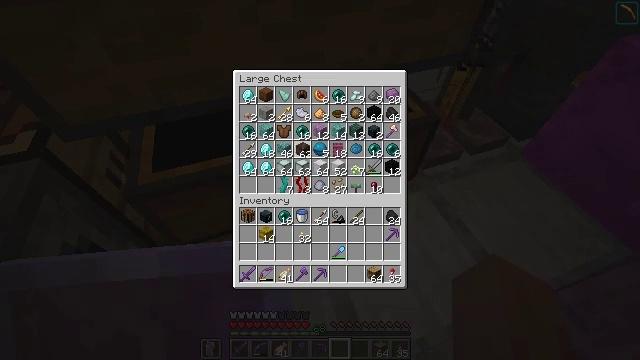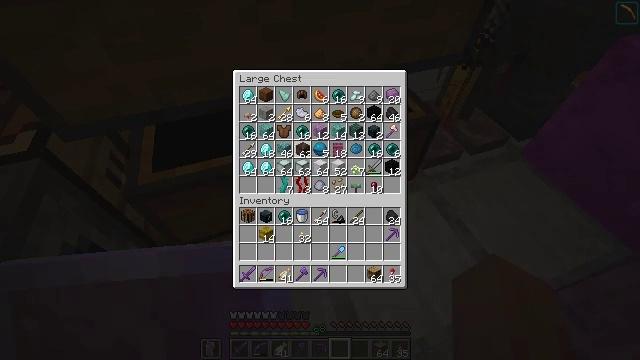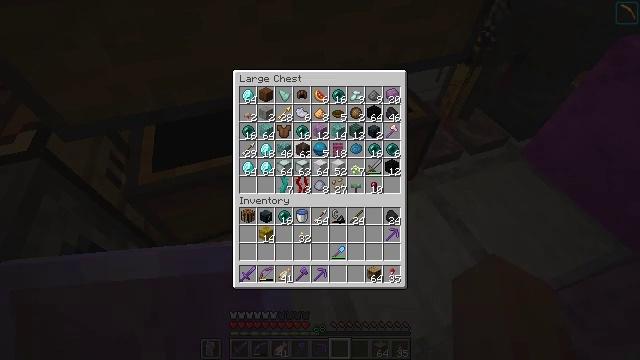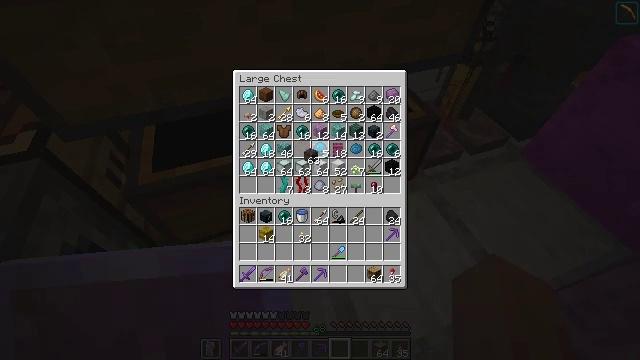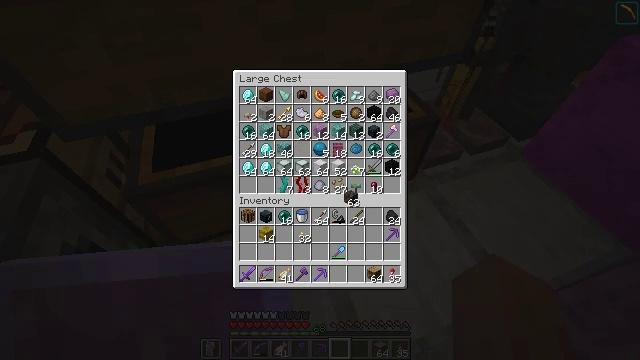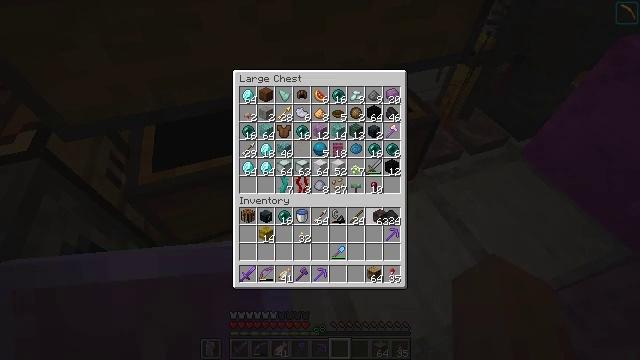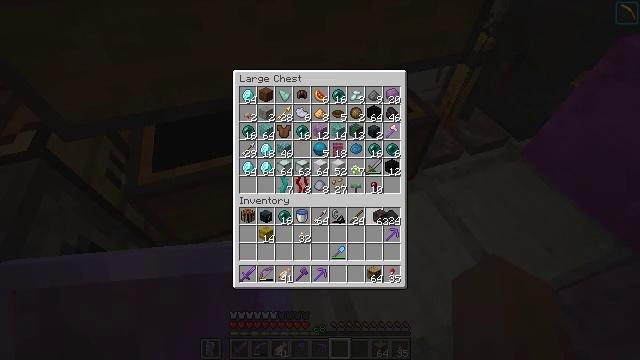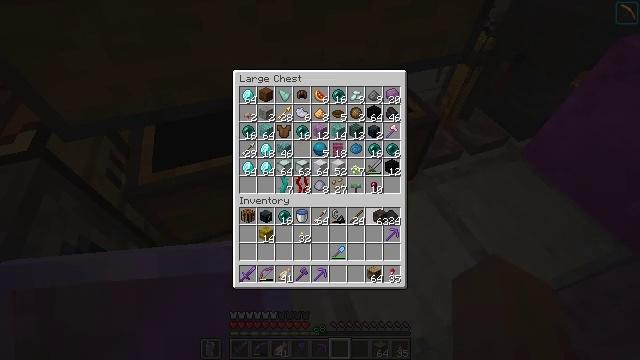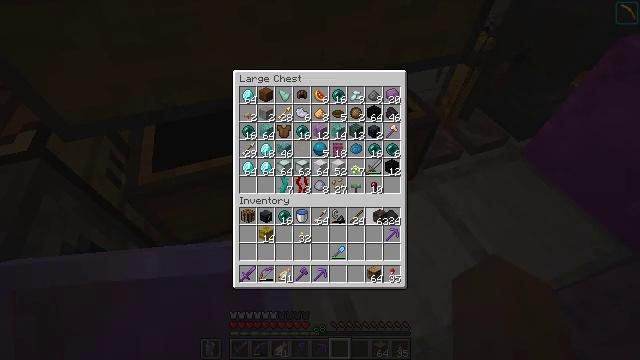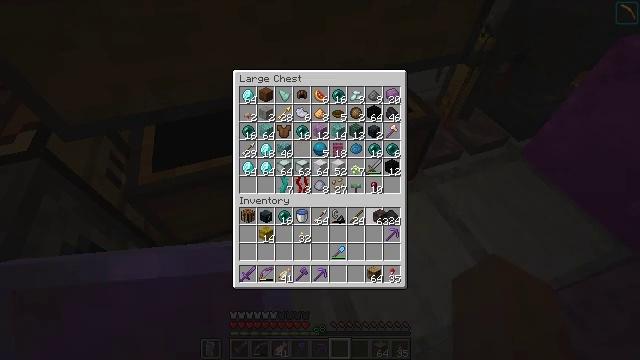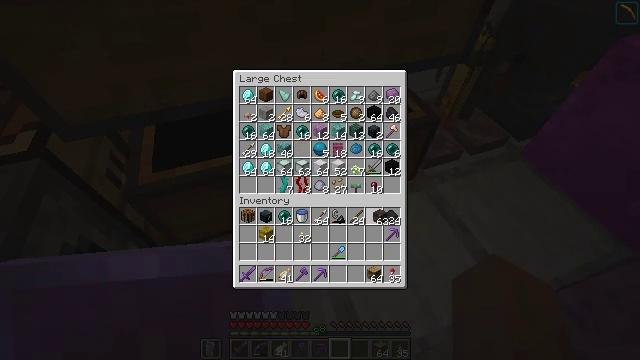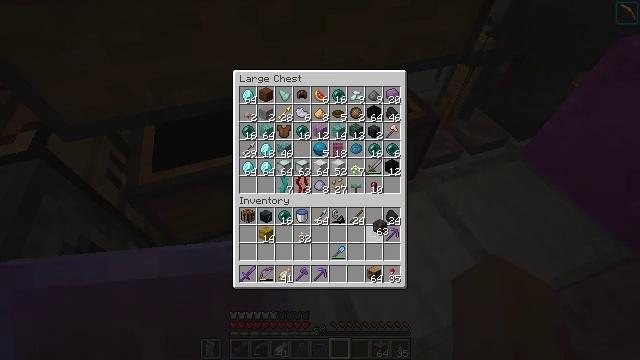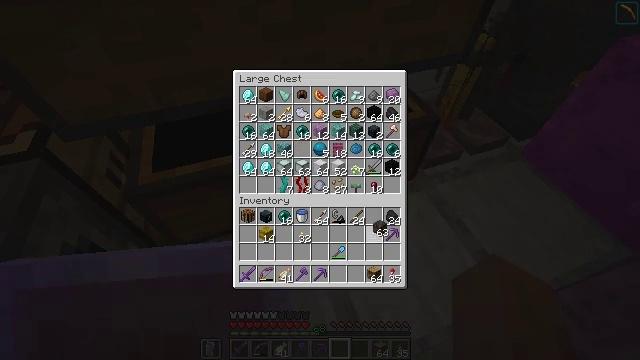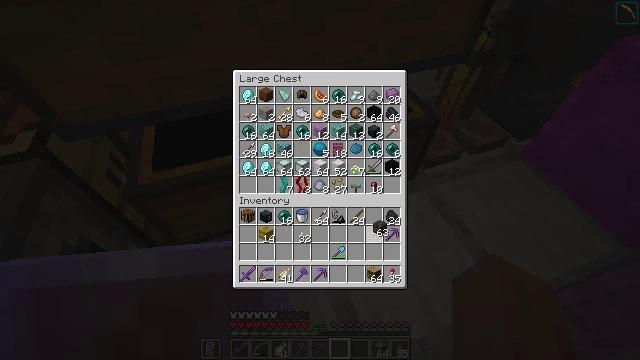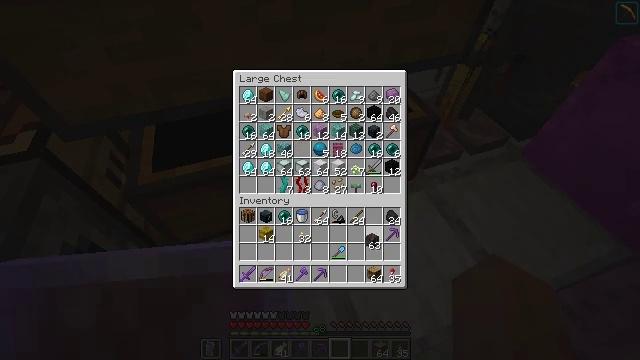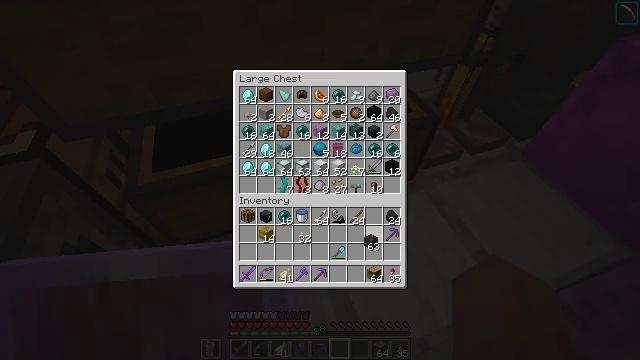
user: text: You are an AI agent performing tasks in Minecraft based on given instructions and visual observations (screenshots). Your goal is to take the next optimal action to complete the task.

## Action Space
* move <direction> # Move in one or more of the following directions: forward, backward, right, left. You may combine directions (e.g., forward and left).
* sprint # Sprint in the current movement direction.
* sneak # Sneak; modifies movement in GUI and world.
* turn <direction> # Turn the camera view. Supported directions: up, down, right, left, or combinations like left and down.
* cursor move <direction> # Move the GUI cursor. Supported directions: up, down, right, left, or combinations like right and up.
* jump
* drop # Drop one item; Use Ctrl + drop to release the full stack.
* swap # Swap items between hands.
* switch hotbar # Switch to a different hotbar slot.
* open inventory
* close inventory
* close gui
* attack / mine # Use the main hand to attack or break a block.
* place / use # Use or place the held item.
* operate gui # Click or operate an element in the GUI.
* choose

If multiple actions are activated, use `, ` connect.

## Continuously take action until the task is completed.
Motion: motion action
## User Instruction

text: Use soul soil and sticks to craft a soul campfire.
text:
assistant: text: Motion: operate gui
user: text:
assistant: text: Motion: operate gui
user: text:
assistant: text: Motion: cursor move right
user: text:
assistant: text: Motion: cursor move right and down
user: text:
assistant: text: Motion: cursor move right and down
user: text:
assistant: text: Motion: no_op
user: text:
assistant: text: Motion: no_op
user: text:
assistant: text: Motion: no_op
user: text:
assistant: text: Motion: no_op
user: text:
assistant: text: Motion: no_op
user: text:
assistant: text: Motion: cursor move down
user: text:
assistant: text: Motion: no_op
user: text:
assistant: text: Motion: no_op
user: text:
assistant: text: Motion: cursor move left and down
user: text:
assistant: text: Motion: no_op
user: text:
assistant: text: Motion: no_op
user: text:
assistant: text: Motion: operate gui
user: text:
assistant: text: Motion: operate gui
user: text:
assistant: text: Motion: operate gui
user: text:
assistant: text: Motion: no_op
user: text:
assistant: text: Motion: no_op
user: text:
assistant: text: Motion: no_op
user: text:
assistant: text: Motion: no_op
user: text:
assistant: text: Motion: no_op
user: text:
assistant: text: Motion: no_op
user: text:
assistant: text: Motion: no_op
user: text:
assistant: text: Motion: close gui
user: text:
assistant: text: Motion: no_op
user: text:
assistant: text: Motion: no_op
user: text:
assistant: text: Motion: turn left and up